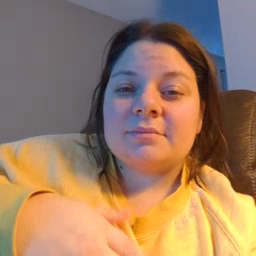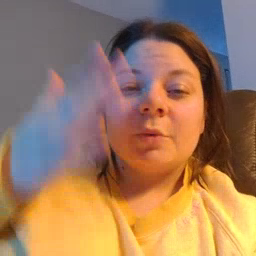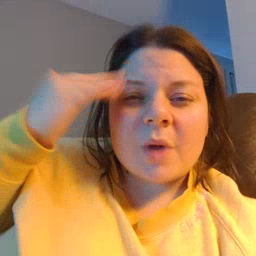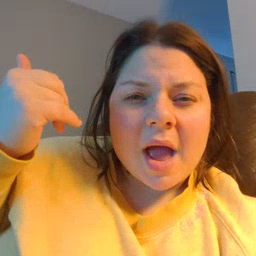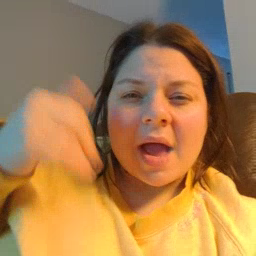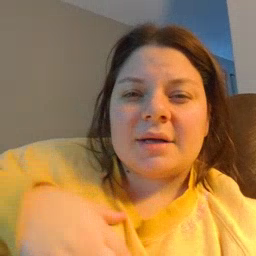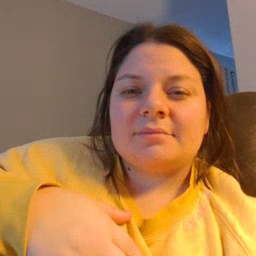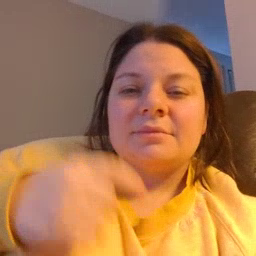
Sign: why